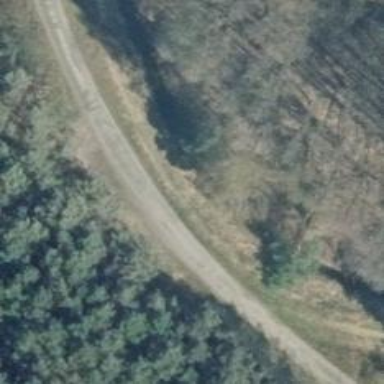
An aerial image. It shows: Unclassified road.